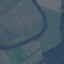
Label: River